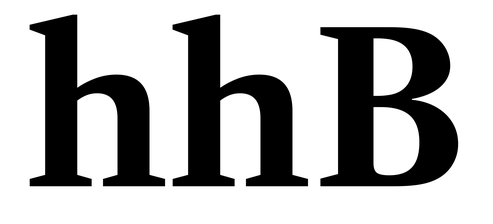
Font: LibreCaslonText_Bold